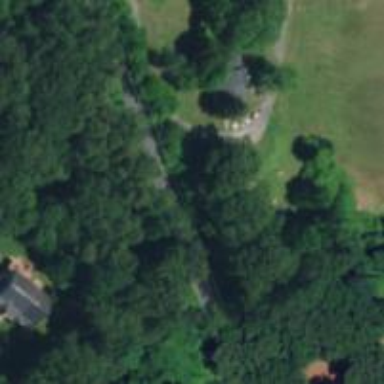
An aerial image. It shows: Driveway.